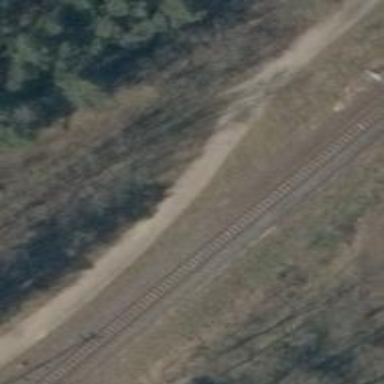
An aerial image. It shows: Track with sand surface of grade3 quality.